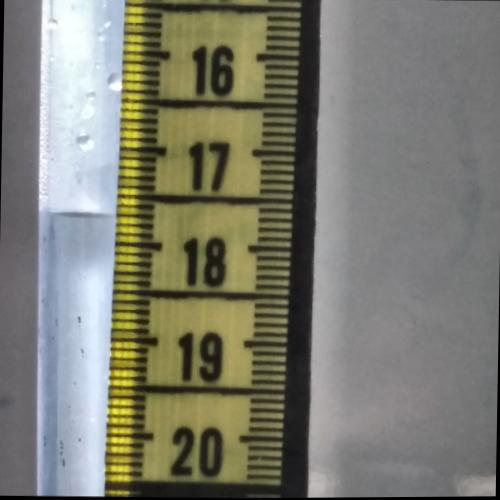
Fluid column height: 17.7 cm